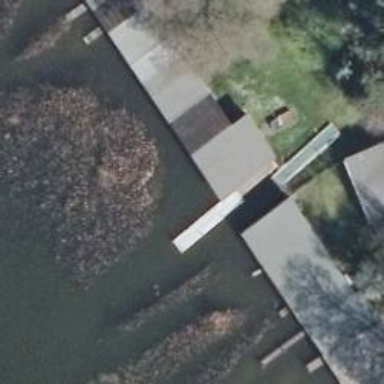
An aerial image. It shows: Man-made pier.